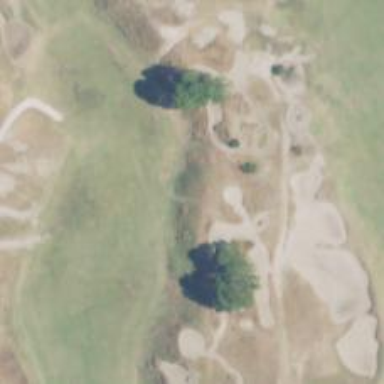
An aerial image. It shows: Pathway for golfing.